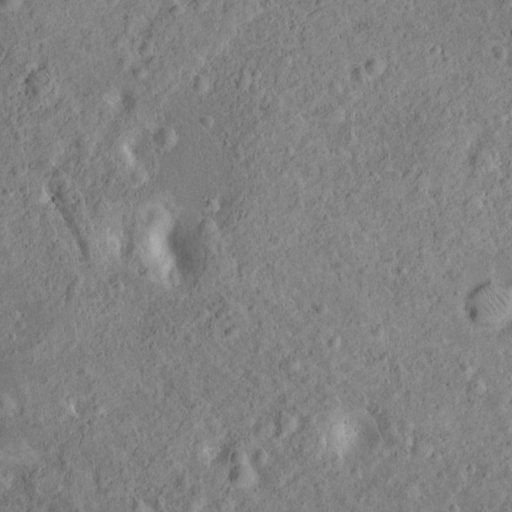
Objects detected: cone, cone